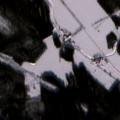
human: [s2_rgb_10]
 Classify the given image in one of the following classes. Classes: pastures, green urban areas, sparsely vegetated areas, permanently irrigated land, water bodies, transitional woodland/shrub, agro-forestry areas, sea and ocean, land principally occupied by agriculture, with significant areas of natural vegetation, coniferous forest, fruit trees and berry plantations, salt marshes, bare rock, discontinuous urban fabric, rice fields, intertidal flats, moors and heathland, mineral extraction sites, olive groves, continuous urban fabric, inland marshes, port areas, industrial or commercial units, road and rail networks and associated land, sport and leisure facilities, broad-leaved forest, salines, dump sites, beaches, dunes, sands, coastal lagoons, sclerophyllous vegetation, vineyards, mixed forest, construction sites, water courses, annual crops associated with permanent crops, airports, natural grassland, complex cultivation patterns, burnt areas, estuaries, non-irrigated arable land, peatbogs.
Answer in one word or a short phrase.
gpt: non-irrigated arable land, land principally occupied by agriculture, with significant areas of natural vegetation, coniferous forest, mixed forest, transitional woodland/shrub